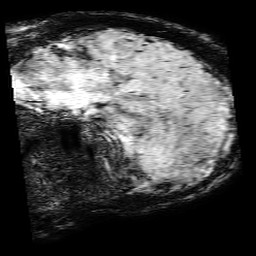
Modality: SWI
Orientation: sagittal
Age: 66
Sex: male
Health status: ill
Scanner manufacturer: philips
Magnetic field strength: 3 T
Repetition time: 0.031 s